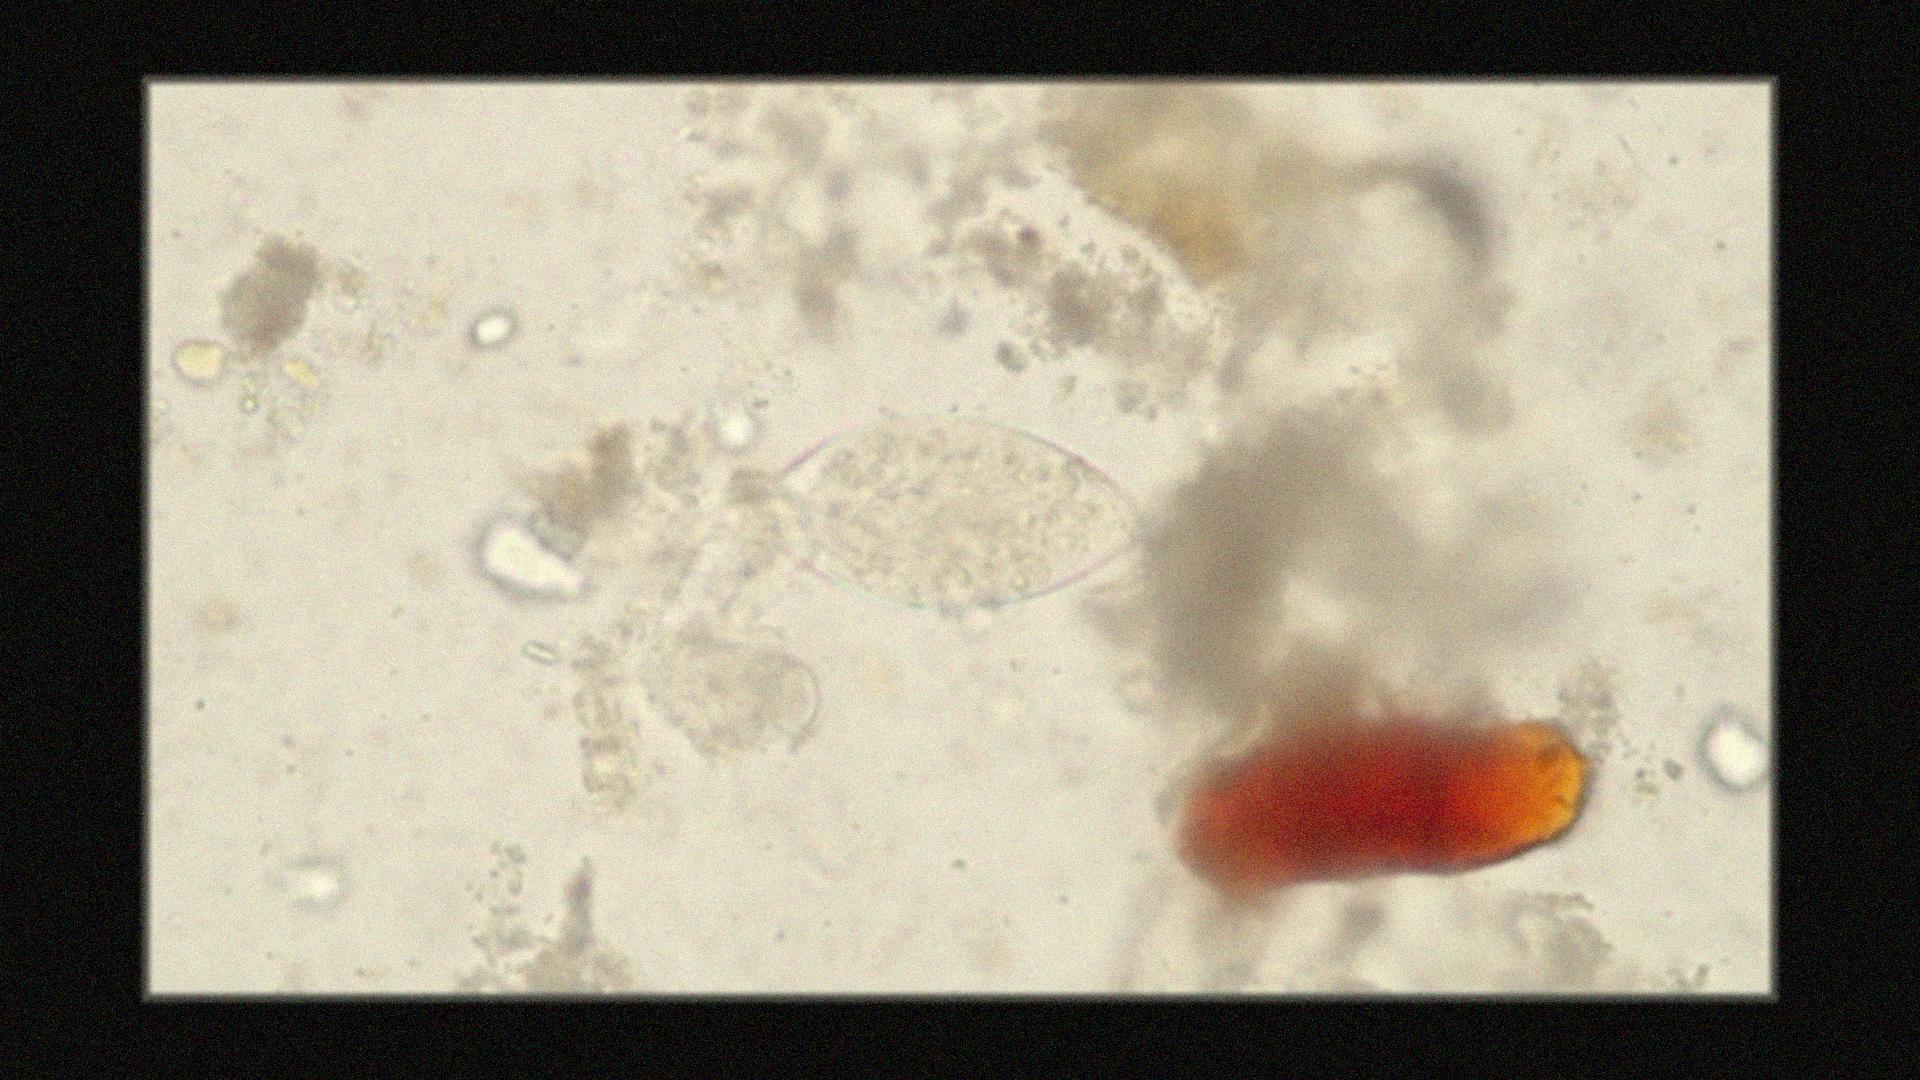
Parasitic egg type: Fasciolopsis buski